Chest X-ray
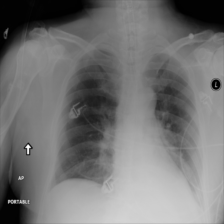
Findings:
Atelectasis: positive
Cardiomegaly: negative
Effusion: negative
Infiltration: positive
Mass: negative
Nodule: negative
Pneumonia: negative
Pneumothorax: negative
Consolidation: negative
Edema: negative
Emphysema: negative
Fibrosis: negative
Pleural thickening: negative
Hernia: negative